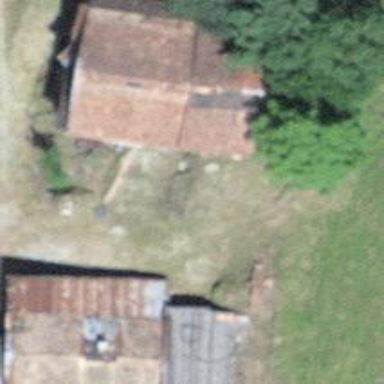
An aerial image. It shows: Barn.